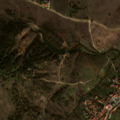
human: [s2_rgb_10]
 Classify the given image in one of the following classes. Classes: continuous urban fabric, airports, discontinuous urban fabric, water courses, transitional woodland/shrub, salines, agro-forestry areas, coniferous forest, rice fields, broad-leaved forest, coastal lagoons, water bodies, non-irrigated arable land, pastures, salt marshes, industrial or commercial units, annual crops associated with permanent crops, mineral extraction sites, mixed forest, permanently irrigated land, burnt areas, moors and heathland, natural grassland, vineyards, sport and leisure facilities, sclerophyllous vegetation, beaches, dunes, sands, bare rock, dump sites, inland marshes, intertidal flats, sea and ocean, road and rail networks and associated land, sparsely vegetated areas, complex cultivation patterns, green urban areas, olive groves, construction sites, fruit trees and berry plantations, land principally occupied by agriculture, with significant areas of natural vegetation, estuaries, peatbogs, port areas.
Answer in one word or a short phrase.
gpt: discontinuous urban fabric, non-irrigated arable land, pastures, annual crops associated with permanent crops, agro-forestry areas